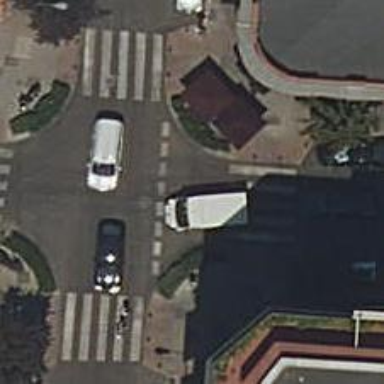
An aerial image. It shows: Marked crossing on the road.